Aerial crown-view tile of a tropical tree (Barro Colorado Island, Panama), acquired 20250414:
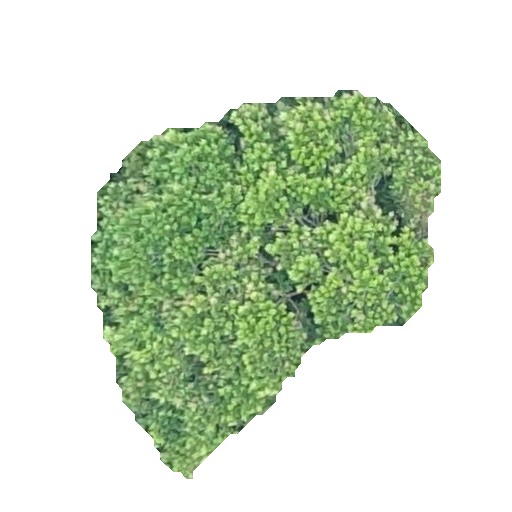
Species: Anacardium excelsum
GBIF accepted scientific name: Anacardium excelsum
Crown area: 130.916 m²